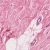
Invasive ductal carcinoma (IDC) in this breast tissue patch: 0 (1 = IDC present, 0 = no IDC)